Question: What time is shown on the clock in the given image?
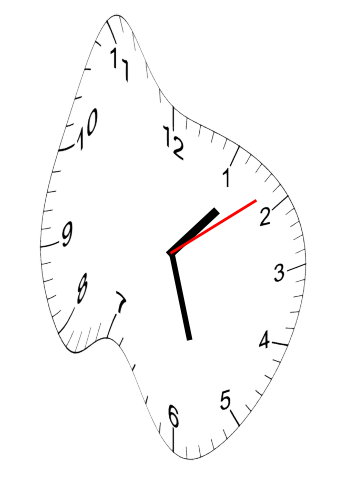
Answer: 01:27:09